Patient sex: F
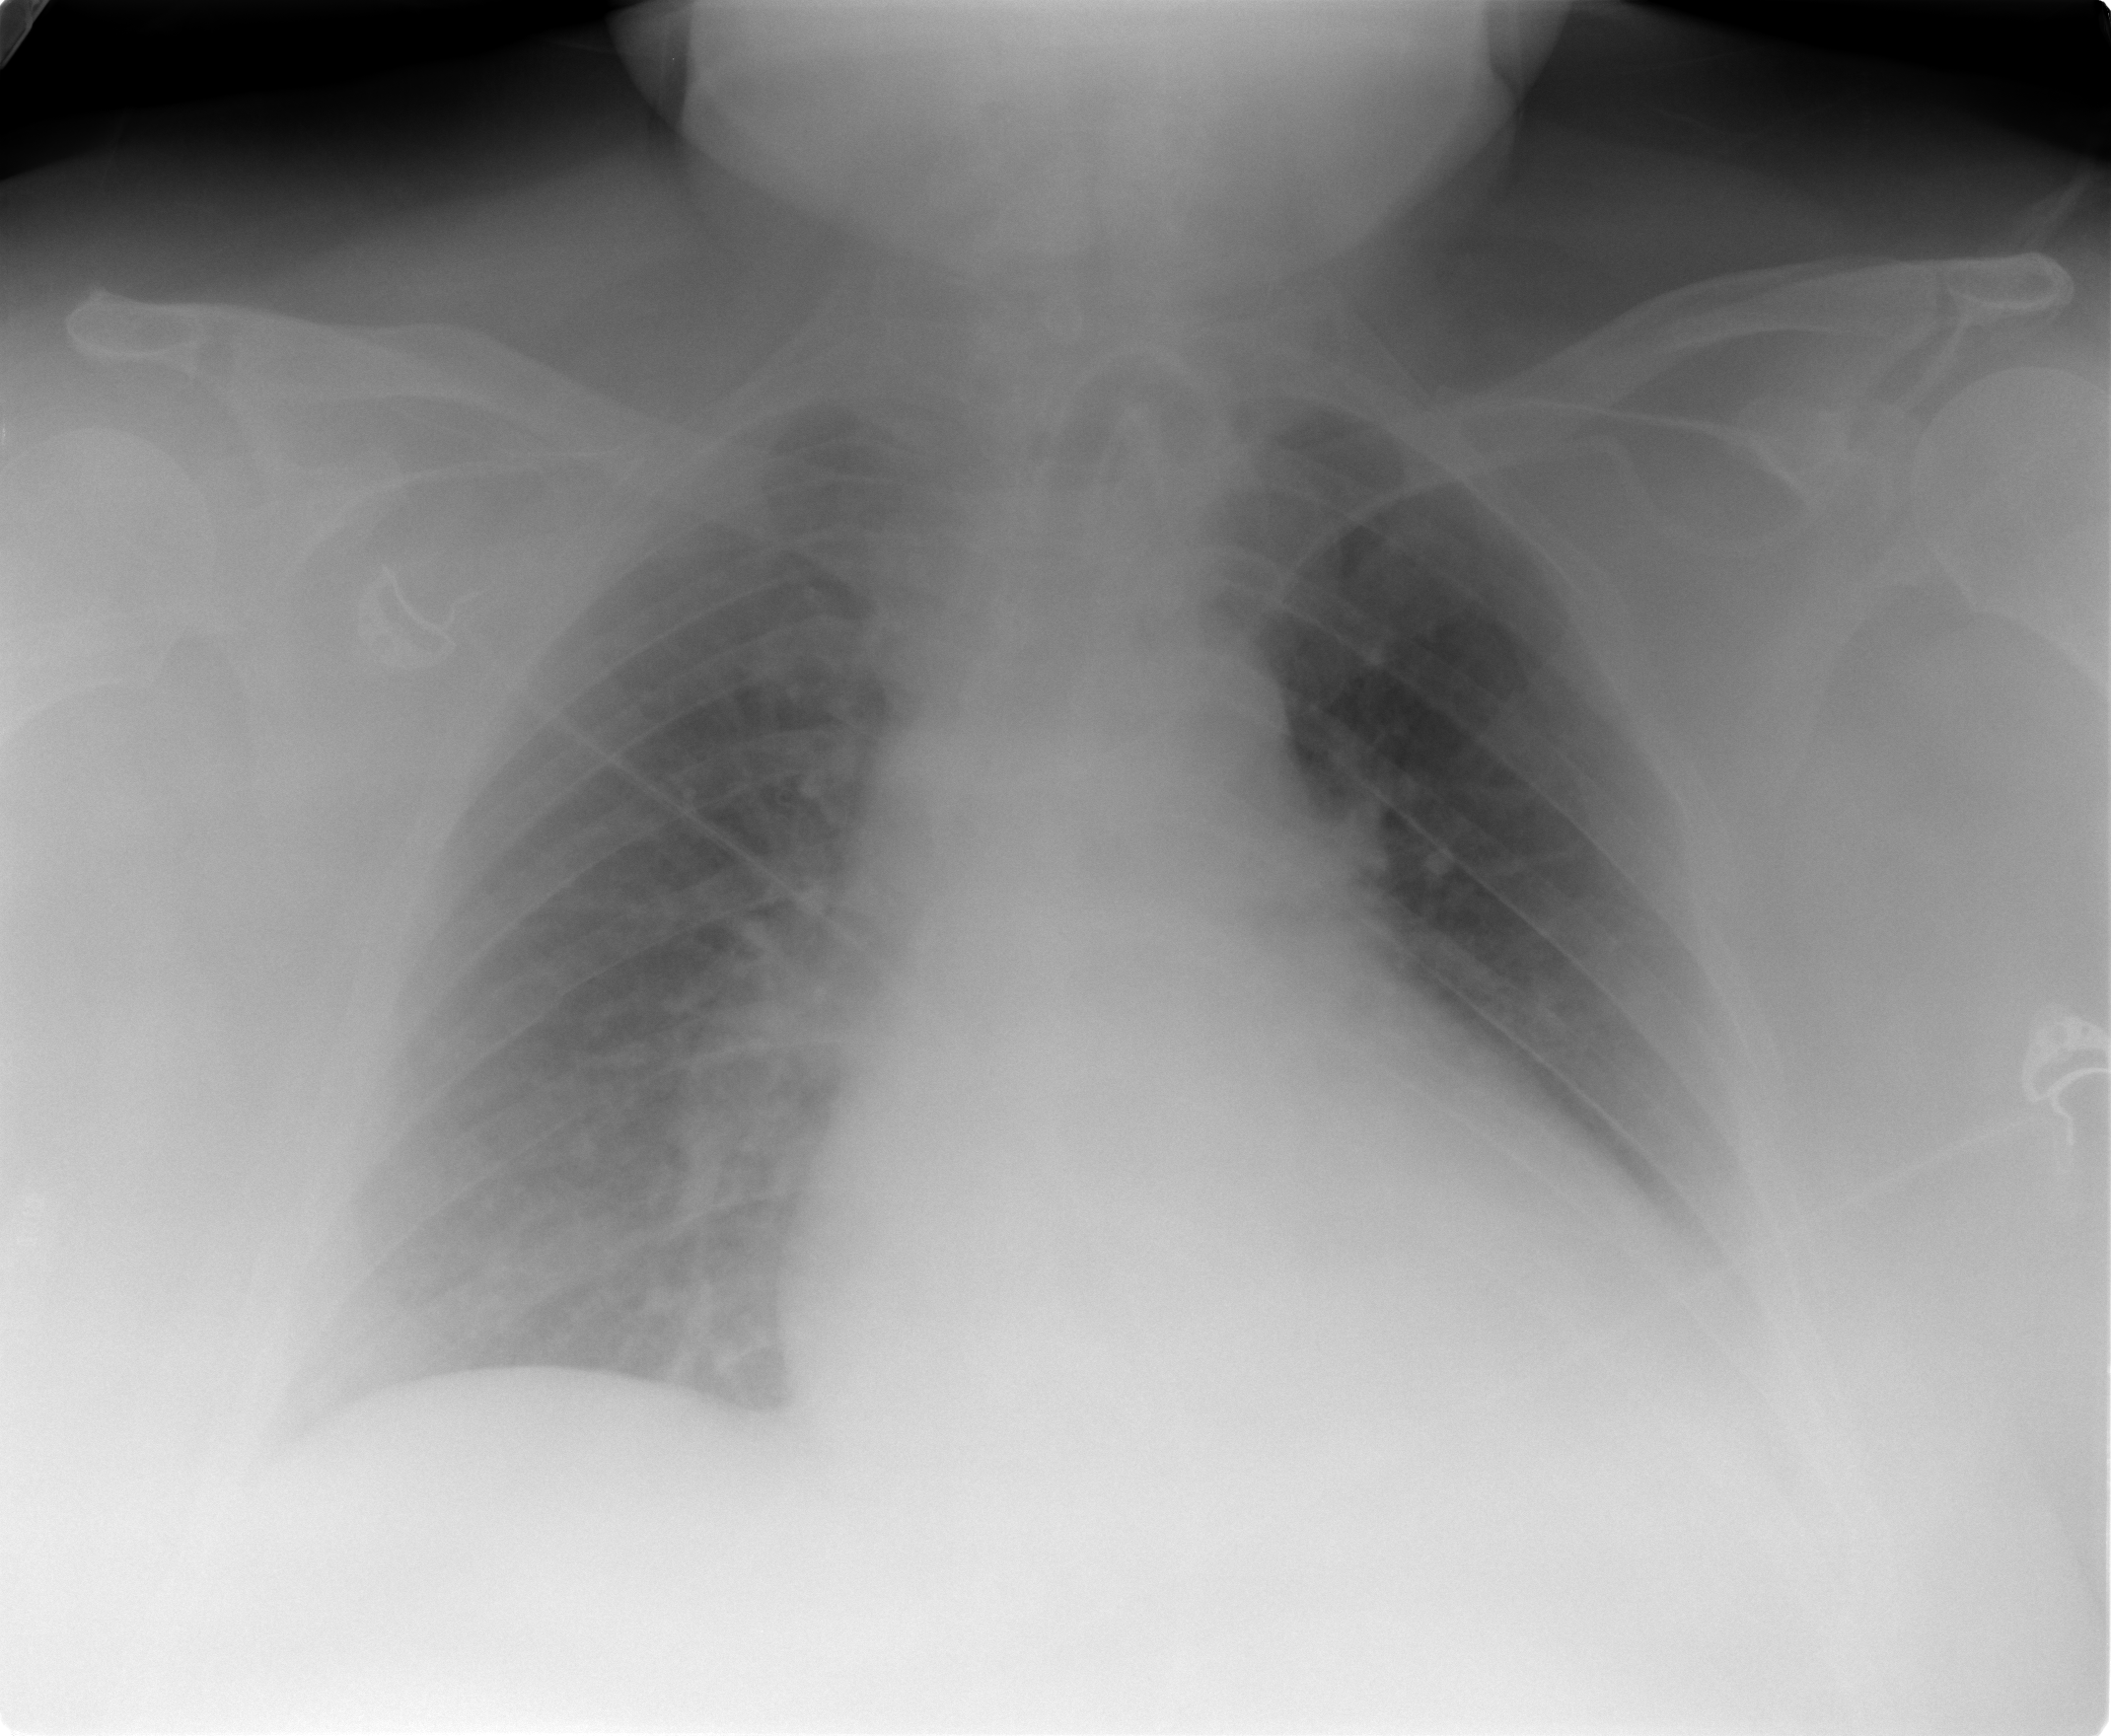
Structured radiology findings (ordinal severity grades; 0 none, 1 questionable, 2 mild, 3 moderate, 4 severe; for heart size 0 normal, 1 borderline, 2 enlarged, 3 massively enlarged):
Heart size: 2
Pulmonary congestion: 3
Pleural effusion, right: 2
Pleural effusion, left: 2
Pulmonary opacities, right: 2
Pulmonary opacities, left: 2
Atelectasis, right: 2
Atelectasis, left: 2